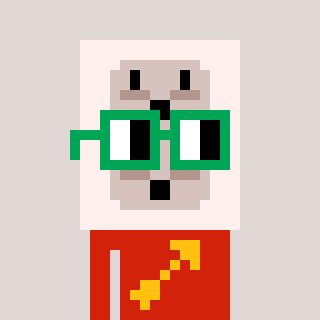
a pixel art character with square green glasses, a outlet-shaped head and a red-colored body on a warm background